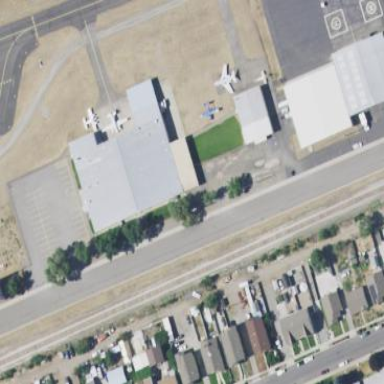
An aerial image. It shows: Hangar at the airport.